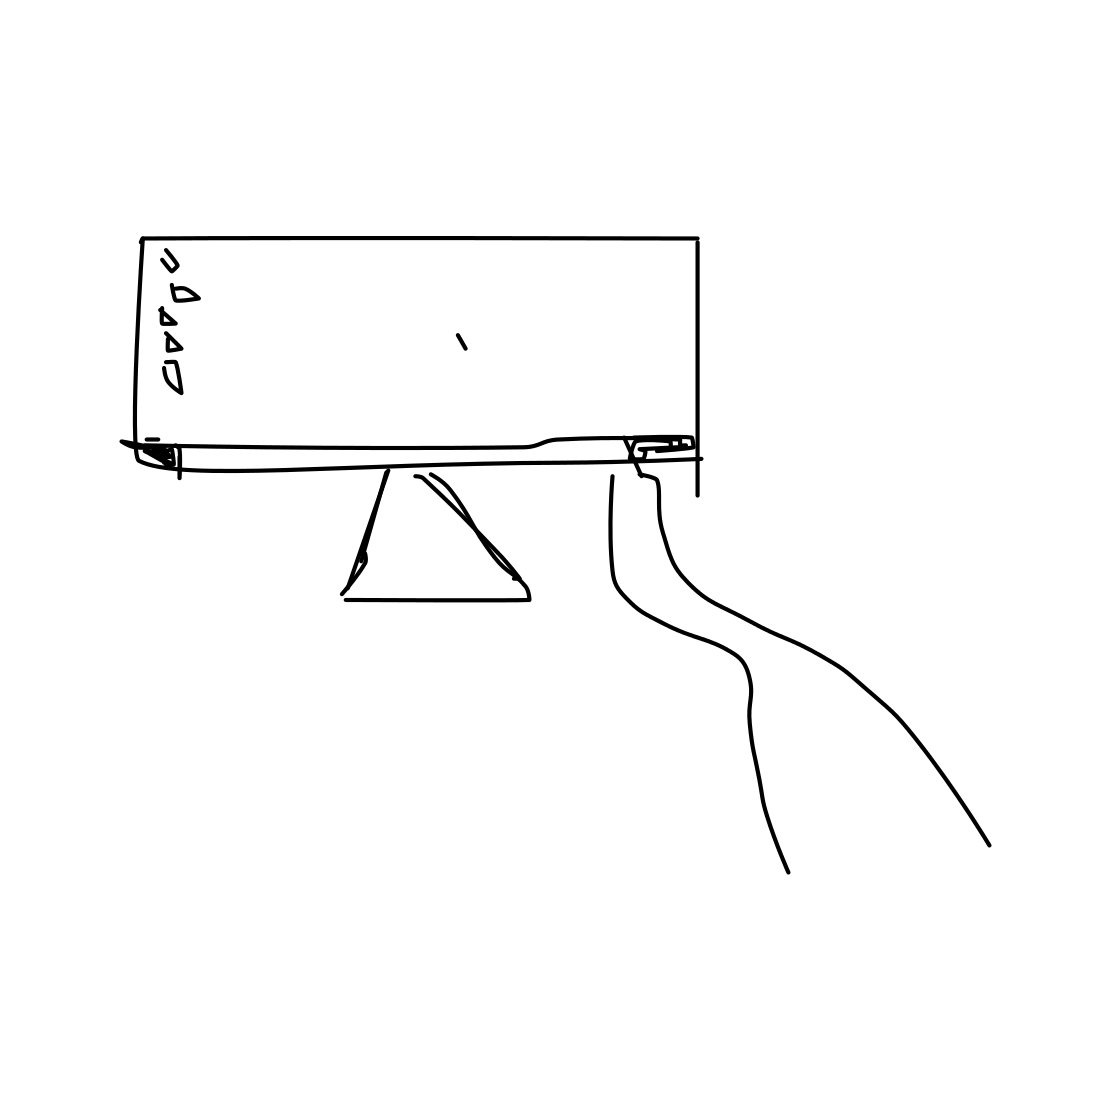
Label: computer monitor